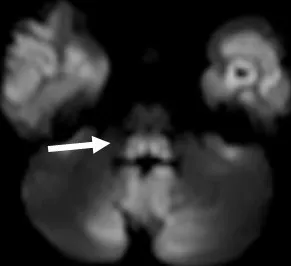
Axial diffusion-weighted imaging (DWI) (A and B. . , medial thalami (yellow arrow,. . , cerebellum and diffuse cerebral gyral swelling (more marked in fronto-temporal regions).
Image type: radiology (mri)